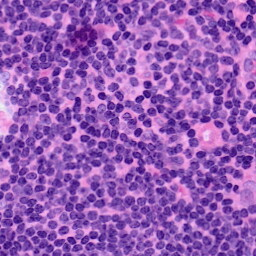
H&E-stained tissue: LymphNode